Question: The following code for onmouseover for the div, not showing tooltip when I first move mouse over the div element, but if I click somewhere and bring the mouse and it shows tooltip. Not sure i'm doing anything incorrectly? is there proper way to show tooltip for READ ONLY dropdownlist inside the div?

'''
<div style="z-index:99;position:relative;padding:1px;" onmouseover="this.title=<%= ddl.ClientID %>.options[<%= ddl.ClientID %>.selectedIndex].text">
<asp:DropDownList ID="ddl" runat="server" CssClass="etms-dropdown-width" style="position:relative;z-index:-1;">
</asp:DropDownList>
</div>
'''
'''
protected void Page_Load(object sender, EventArgs e)
{
if (!IsPostBack)
{
....
this.ddl.Attributes["onmouseover"] = "this.title=this.options[this.selectedIndex].text";
foreach (ListItem item in this.ddl.Items)
{
item.Attributes["title"] = item.Text;
}
this.ddl.DataBind();
}
else
{
this.ddl.Attributes["onmouseover"] = "this.title=this.options[this.selectedIndex].text";
foreach (ListItem item in this.ddl.Items)
{
item.Attributes["title"] = item.Text;
}
}
}
'''
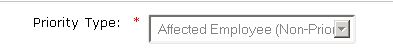
Answer: # HTML approach
Since you want to display a title for a read-only (e.g. 'Enabled=false') DropDownList I believe that there is no reason to use any JavaScript at all and stick to plain HTML.
See the following example:
'''
<div title="<%=DropDownList2.SelectedItem.Text %>">
<asp:DropDownList ID="DropDownList2" runat="server" Enabled="false">
<asp:ListItem Value="1" Text="Disabled item 1"></asp:ListItem>
<asp:ListItem Value="2" Text="Disabled item 2"></asp:ListItem>
<asp:ListItem Value="3" Text="Disabled item 3"></asp:ListItem>
</asp:DropDownList>
</div>
'''
I tested it in all browsers (Firefox 32, IE 11, Chrome 37, Opera 24) and it works with no issues.
# JavaScript approach
If, on the other hand, you need a JavaScript / jQuery approach you could use the following example. In the 'mouseover' event on the div the DropDownList is temporary enabled to get its value and then disable it again. Once the value is retrieved, the 'title' attribute of the 'div' is changed.
It is important that the div has some padding so that the cursor will hover over the div and eventually the event will be triggered.
HTML:
'''
<div class="dynamictoolip" title="title">
<asp:DropDownList ID="DropDownList3" runat="server" Enabled="false">
<asp:ListItem Value="1" Text="Disabled item 1"></asp:ListItem>
<asp:ListItem Value="2" Text="Disabled item 2"></asp:ListItem>
<asp:ListItem Value="3" Text="Disabled item 3"></asp:ListItem>
</asp:DropDownList>
</div>
'''
CSS:
'''
.dynamictoolip {
display:inline-block;
padding:4px;
}
'''
JavaScript:
'''
jQuery('.dynamictoolip').mouseover(function () {
var jThis = jQuery(this);
var jDdl = jThis.find('select');
var value = jDdl.find("option:selected").text();
if (jDdl.prop('disabled')) {
jDdl.removeAttr('disabled');
jDdl.attr('disabled', 'disabled');
jThis.attr('title', value);
}
else {
jThis.attr('title', value);
}
});
'''
Note: One issue I noticed here is that if the user moves the cursor too fast the 'mouseover' event is not triggered. I also tried it with the 'mouseenter' and 'mouseout' events (and also tried plain JavaScript and no jQuery) but it didn't make any difference.
# Edit based on latest comments
Although your '<asp:DropDownList>' will be in both disabled and enabled state, the tooltip should always remain on the parent element.
The only thing we need to do is when the '<asp:DropDownList>' changes its value, the 'title' attribute of the parent element to change also, that can be accomplished with a bit of JavaScript.
In the following code snipped I added a simple link to enable the '<asp:DropDownList>'. Also, <URL> is a jsfiddle with the code.
HTML
'''
<div>
simple ddl 2:
<span title="<%=DropDownList2.SelectedItem.Text %>">
<asp:DropDownList ID="DropDownList2" runat="server" CssClass="ddl2" Enabled="false">
<asp:ListItem Value="1" Text="Disabled item 1"></asp:ListItem>
<asp:ListItem Value="2" Text="Disabled item 2"></asp:ListItem>
<asp:ListItem Value="3" Text="Disabled item 3"></asp:ListItem>
</asp:DropDownList>
</span>
<a href="#" class="edit_ddl2">edit</a>
</div>
'''
JavaScript
'''
jQuery('.edit_ddl2').click(function () {
jQuery('.ddl2').prop('disabled', false);
return false;
});
jQuery('.ddl2').change(function () {
var jThis = jQuery(this);
jThis.parent().attr('title', jThis.find("option:selected").text());
jThis.prop('disabled', true); // remove this line if you want the element to stay enabled
});
'''